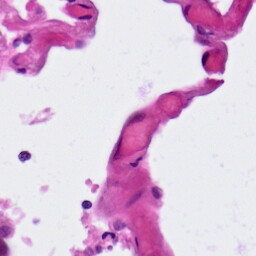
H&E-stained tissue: Lung